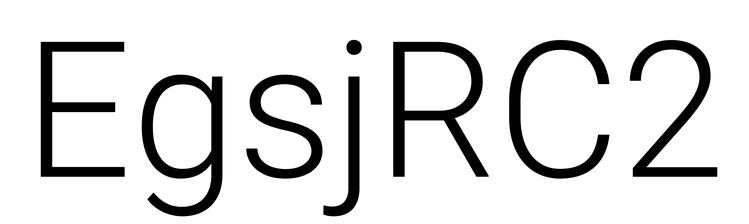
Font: Roboto_Light